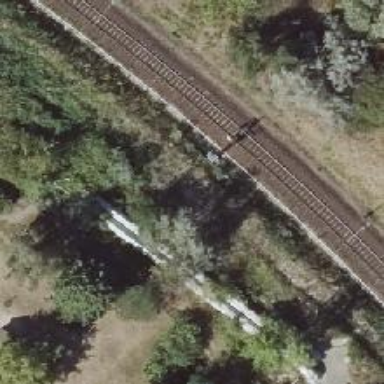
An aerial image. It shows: Railway signal.